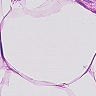
Metastatic tissue present: no